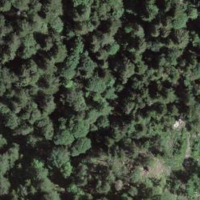
EUNIS habitat code: 44
Species observed at this site:
Chamaenerion angustifolium
Rumex arifolius
Epilobium montanum
Chrysosplenium alternifolium
Sorbus aucuparia
Circaea lutetiana